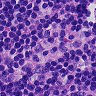
Metastatic tissue present: no